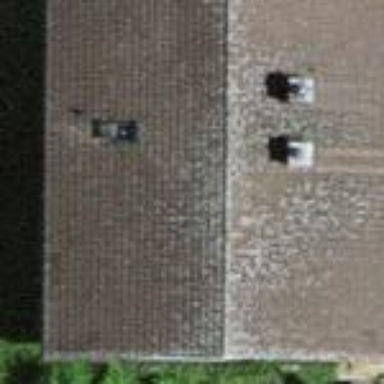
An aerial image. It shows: Farm building.